Question: I am running a nant task to package all the source files into a zip and in the same task, I want to run a svn diff command on one particular folder to notify changes made within that source.
The command that I want to execute, in its simplest form, from the command prompt is :
'''
svn diff $Special_Folder$ > Changes_In_$Special_Folder$.patch
'''
I have the following xml in a nant target
'''
<svn command="diff"
destination="..uild\Database\Scripts"
uri ="http://SVN-server/PATH/To/Src">
</svn>
'''
However, I am getting an error from svn that says
.
What am I doing wrong?
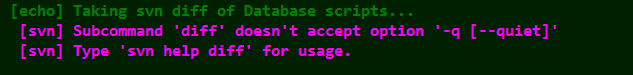
Answer: I figured out a way to get this done. The solution does not involve the nant task . I was able to get it done through the task.
'''
<target name="takeDiff" >
<echo message="Taking svn diff of Database scripts... "/>
<exec program="svn.exe"
commandline="diff Database/Scripts"
output="${build.dir}/script_Diff.patch"
failonerror="true"/>
<echo message="Diff is in ${build.dir}\script_Diff.patch... "/>
</target>
'''